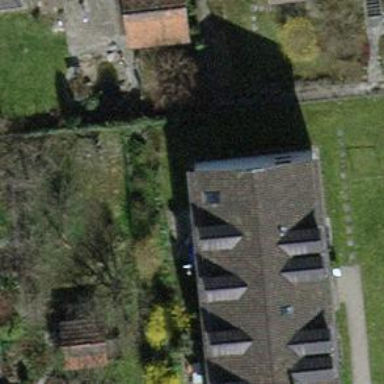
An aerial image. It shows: Building with tile roof.